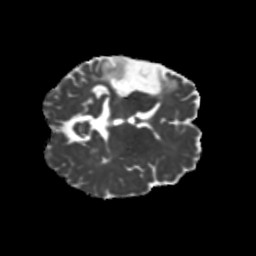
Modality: MD
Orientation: axial
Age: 36
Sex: female
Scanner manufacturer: siemens
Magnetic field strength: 3 T
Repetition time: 5.25 s
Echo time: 0.08 s